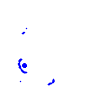
Particle: pion